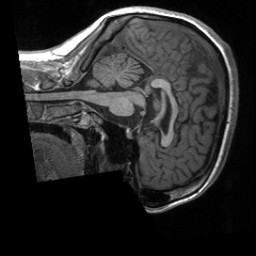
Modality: T1w
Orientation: sagittal
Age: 33
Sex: female
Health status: healthy
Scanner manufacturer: siemens
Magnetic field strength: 3 T
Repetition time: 2 s
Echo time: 0.00232 s